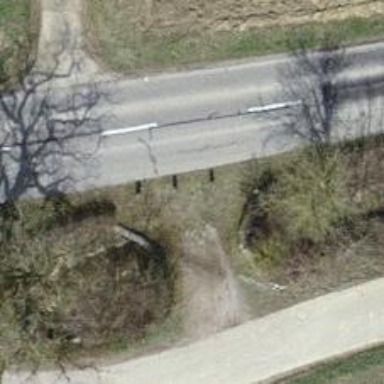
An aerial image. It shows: Bollard barrier.